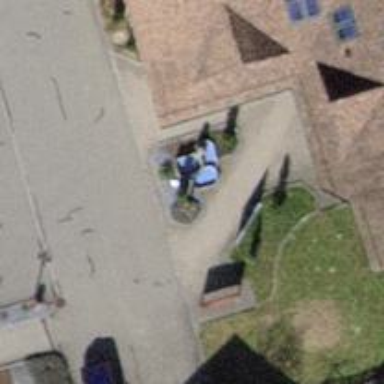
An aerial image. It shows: Fountain.